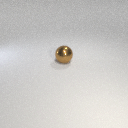
large brown metal sphere